Interaction volume radius: 10 \u00c5
Interaction volume height: 15 \u00c5
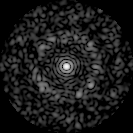
Disorder parameter: 0.839